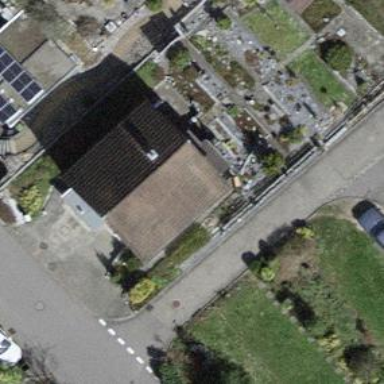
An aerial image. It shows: Building with tiled roof.